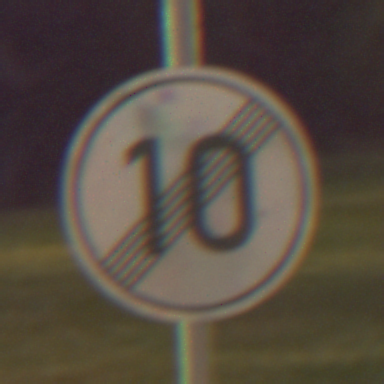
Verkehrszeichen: EndeGeschwindigkeit10
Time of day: Night
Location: Outdoor (Suburban)
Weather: Clear
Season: NotSpecified
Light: Artificial